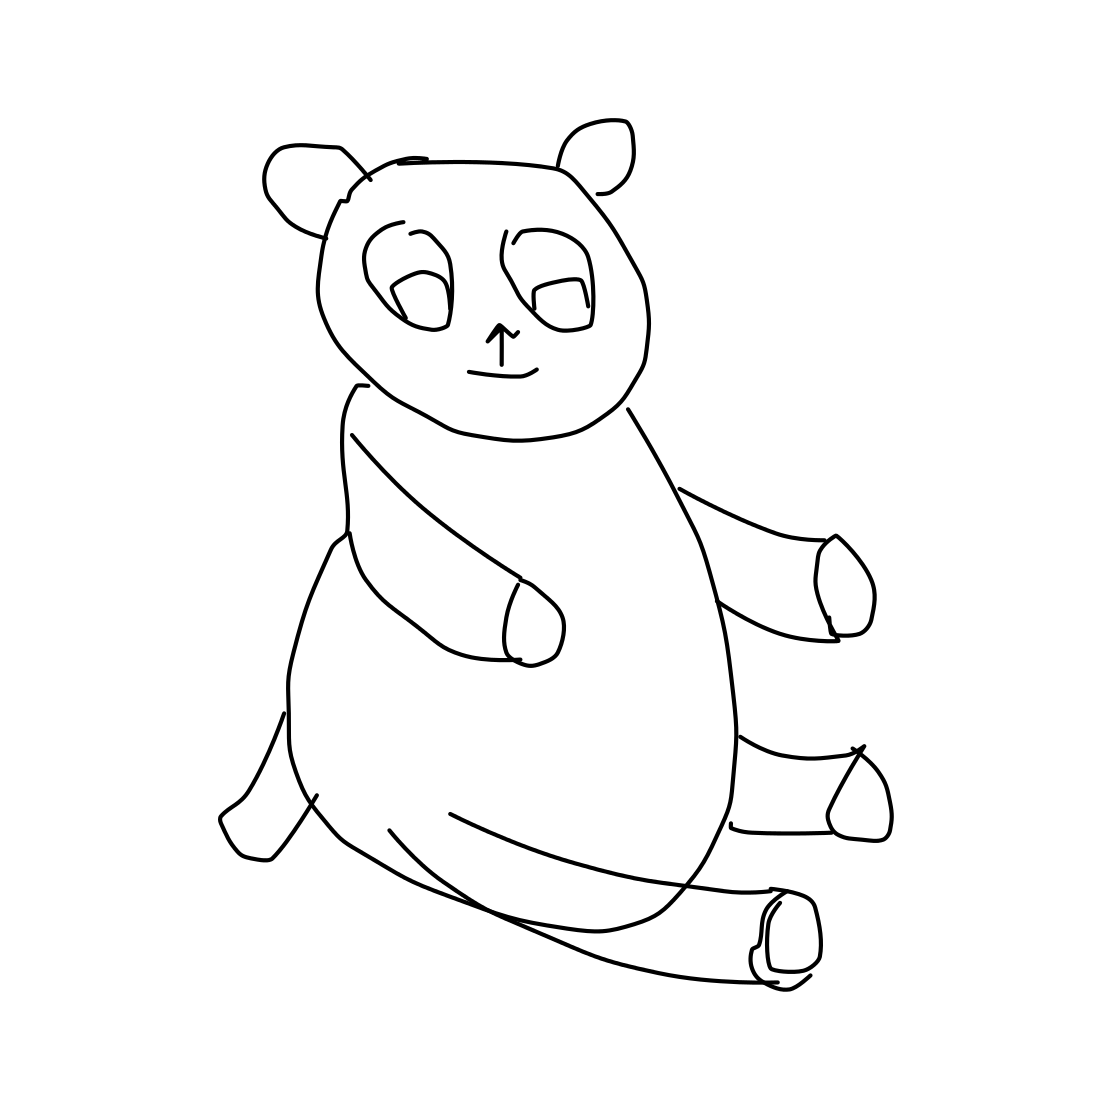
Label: panda